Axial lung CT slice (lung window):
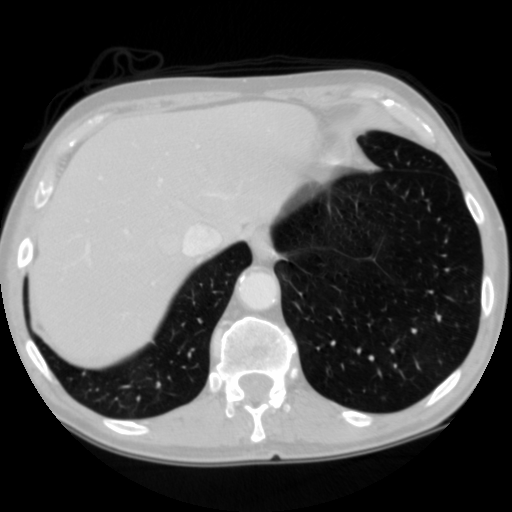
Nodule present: no